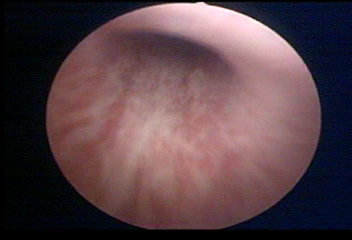
Modality: WLC
Class: Normal mucosa
Bladder cancer association: No